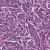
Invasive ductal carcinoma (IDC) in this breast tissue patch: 1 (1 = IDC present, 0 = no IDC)